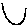
Label: flower